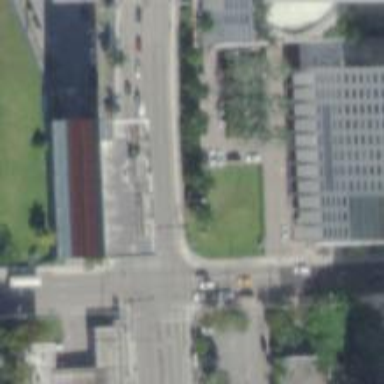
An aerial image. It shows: Tertiary road with separate sidewalk.